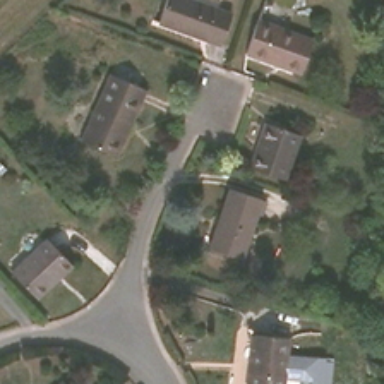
Some buildings and many green trees are in a medium residential area .